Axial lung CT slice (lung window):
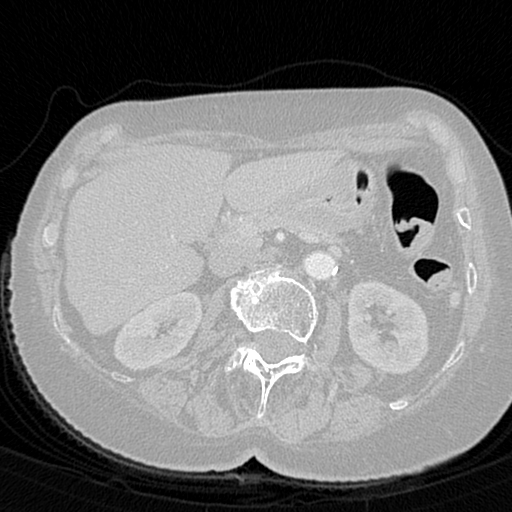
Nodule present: no